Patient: sex M, age 70
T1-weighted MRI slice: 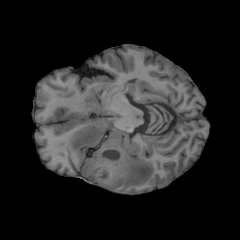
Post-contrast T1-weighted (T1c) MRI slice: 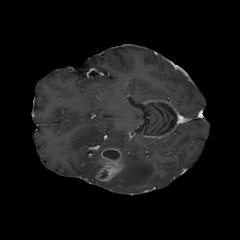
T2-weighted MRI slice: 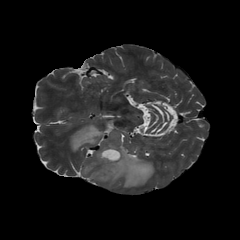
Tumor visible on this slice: yes
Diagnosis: Glioblastoma, IDH-wildtype
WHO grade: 4